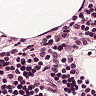
Metastatic tissue present: no